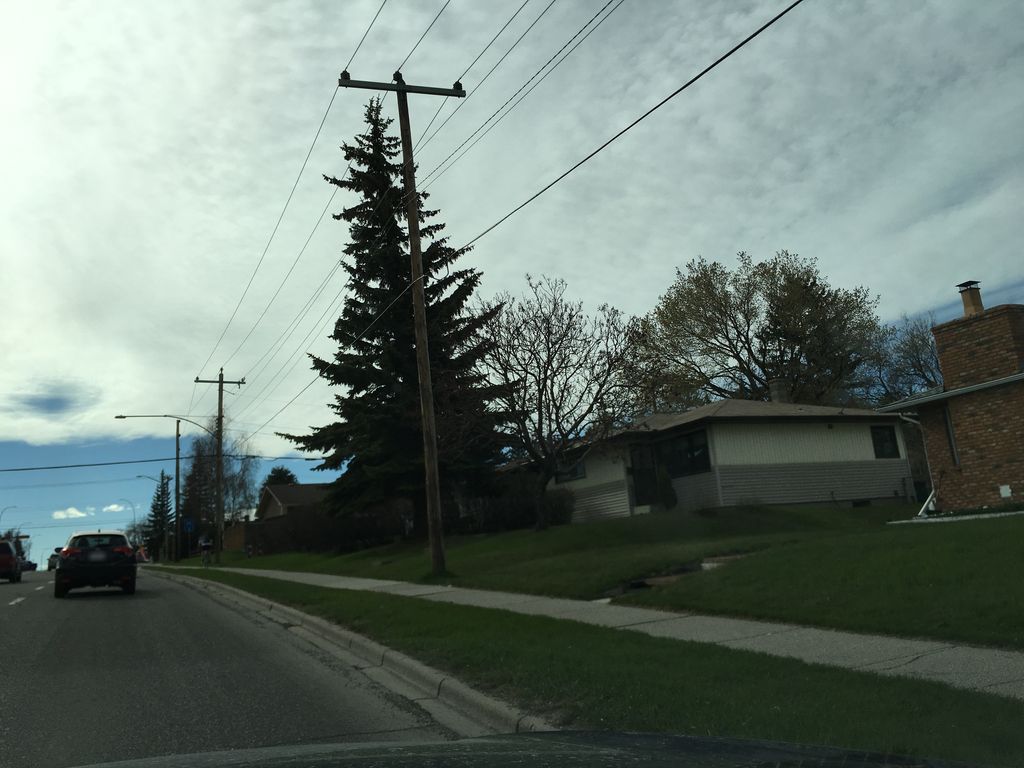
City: calgary